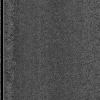
Atmospheric dust classification: dusty